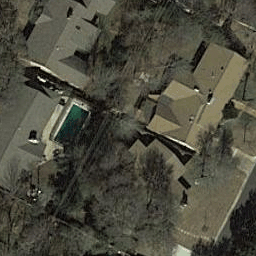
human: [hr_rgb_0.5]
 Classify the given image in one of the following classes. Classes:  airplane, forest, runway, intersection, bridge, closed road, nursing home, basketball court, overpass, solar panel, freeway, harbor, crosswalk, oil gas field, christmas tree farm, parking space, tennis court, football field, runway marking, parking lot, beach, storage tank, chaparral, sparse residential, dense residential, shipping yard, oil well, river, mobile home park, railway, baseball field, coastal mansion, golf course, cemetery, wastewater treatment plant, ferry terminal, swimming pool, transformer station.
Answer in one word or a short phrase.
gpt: dense residential